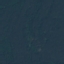
Land use / land cover: Forest